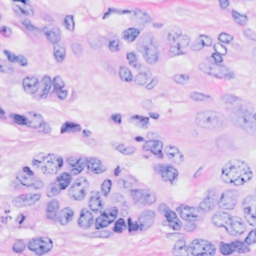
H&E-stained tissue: Breast